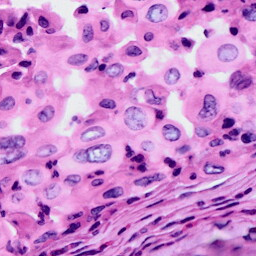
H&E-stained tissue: Cervix